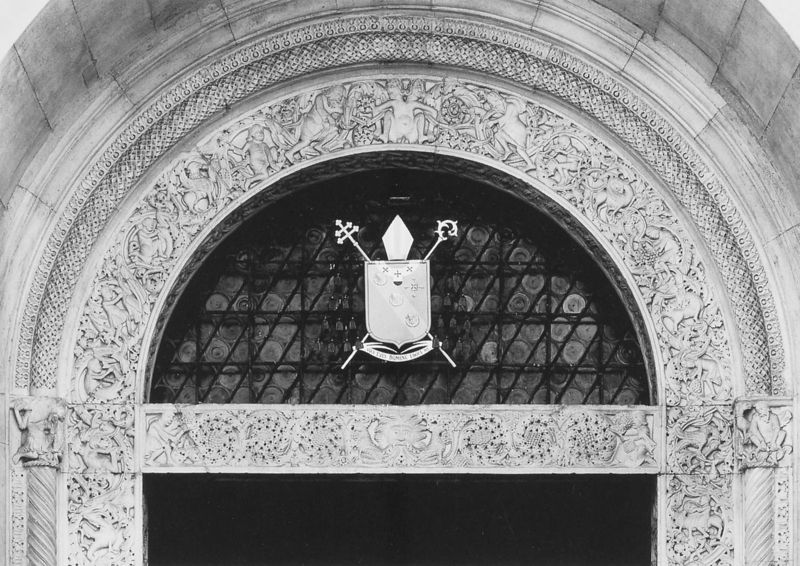
Titel: Dom S. Gimignano, Modena
Standort: Modena, Dom S. Gimignano (EU - I - Emilia-Romagna)
Schlagwörter: fenster, glas, säule, säulen, tür, tiere, muster, ornament, mütze, architektur, stein, gilde, gitter, kirche, sonne, england, gotik, relief, schrift, bogen, fassade, italien, stab, türe, rundbogen, bischof, papst, detail, figurativ, ornamente, tor, eingang, fugen, schild, mond, blumenmuster, kloster, kreuz, torbogen, sterne, orden, rathaus, portal, wappen, fisch, pforte, thor, romanik, mitra, tiara, schlüssel, hirtenstab, butzenscheiben, wendel, zepter, basilika, fratze, bauwerk, supraporte, glass, bischofsstab, butzen, kirchenportal, krummstab, bischoffstab, depp, bischofshut, lords, frankfreich, bischofssitz, bishof, eingen, hoouse, bishofmütze